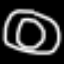
Label: donut